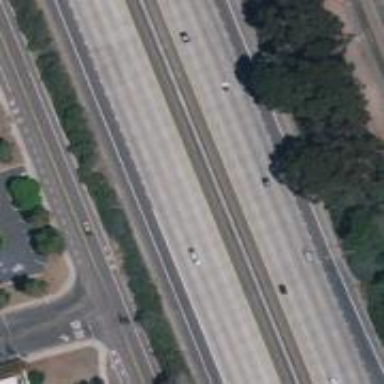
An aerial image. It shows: View of motorway.